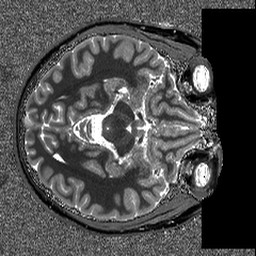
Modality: T1map
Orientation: axial
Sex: male